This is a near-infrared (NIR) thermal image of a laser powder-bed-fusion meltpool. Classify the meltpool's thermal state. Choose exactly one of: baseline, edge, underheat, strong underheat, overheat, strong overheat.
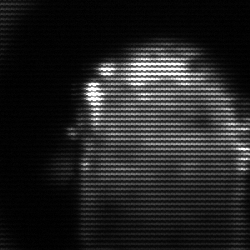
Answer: baseline